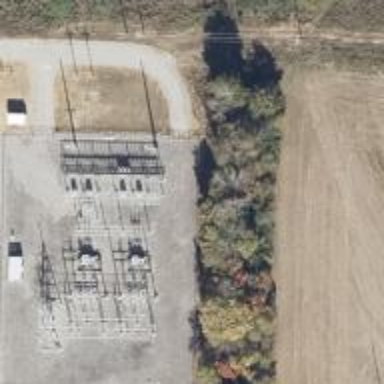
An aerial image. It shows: Distribution level power substation surrounded by fence.